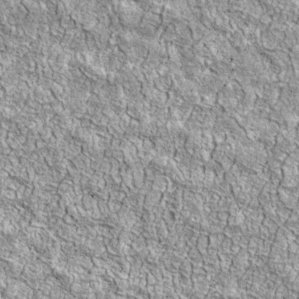
Label: non_frost